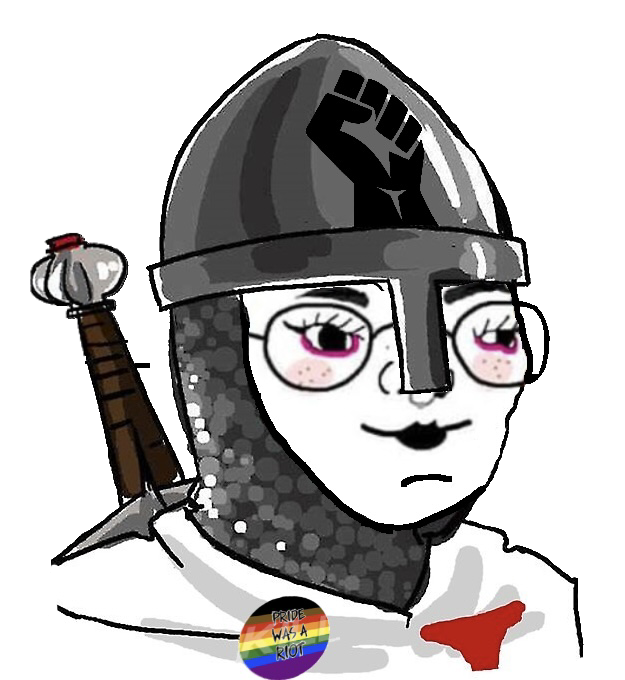
Label: 5_Arthoe